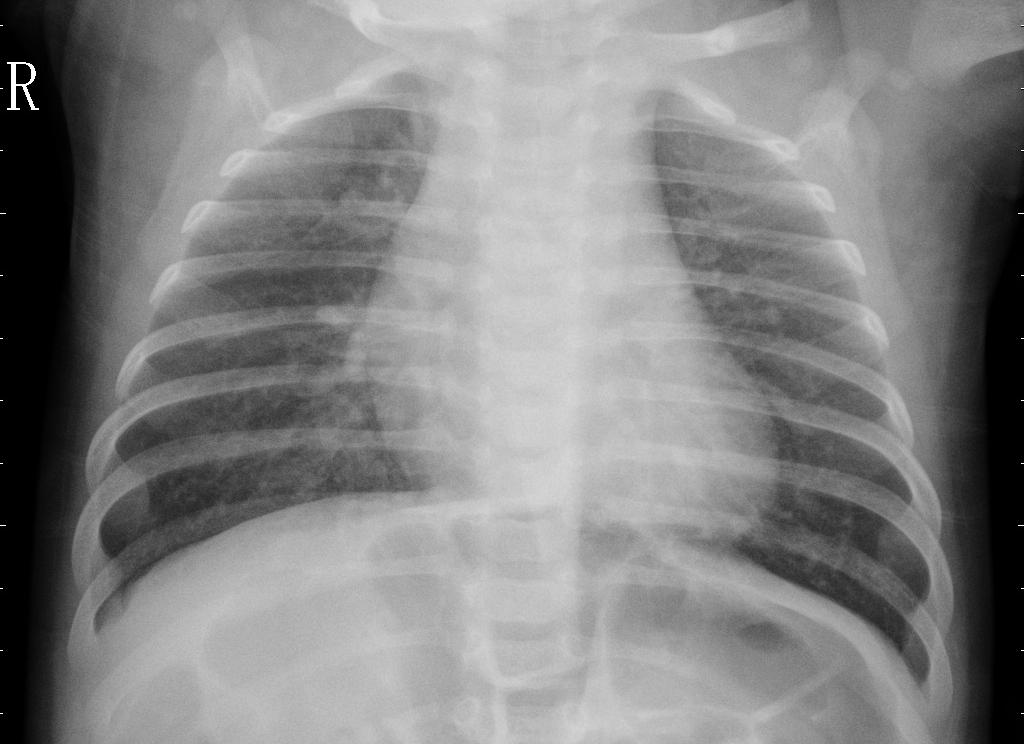
Diagnosis: PNEUMONIA